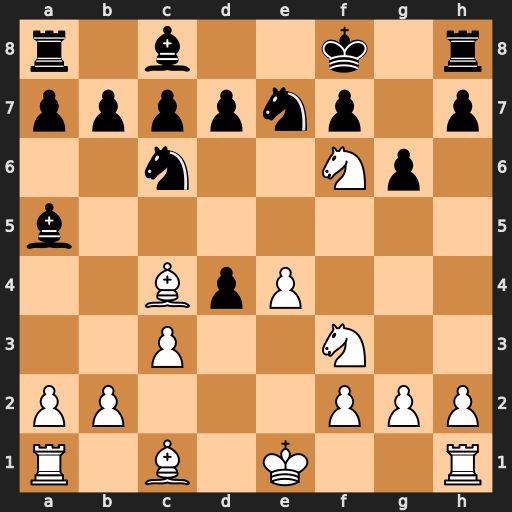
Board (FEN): r1b2k1r/ppppnp1p/2n2Np1/b7/2BpP3/2P2N2/PP3PPP/R1B1K2R
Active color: w
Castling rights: KQ
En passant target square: -
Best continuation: Bh6#